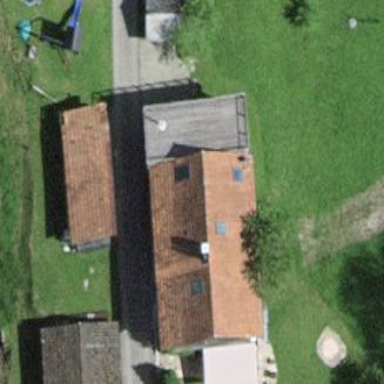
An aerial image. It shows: Detached building with gabled roof.